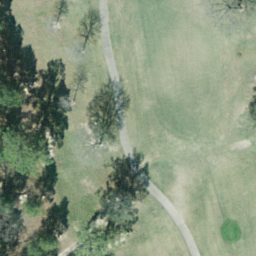
Label: golf course